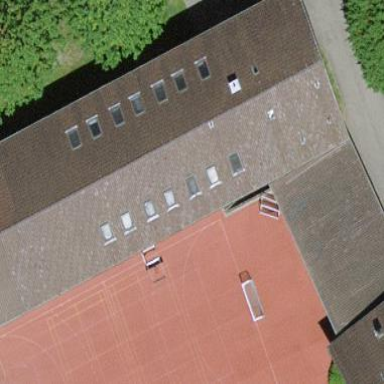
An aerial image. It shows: School building.